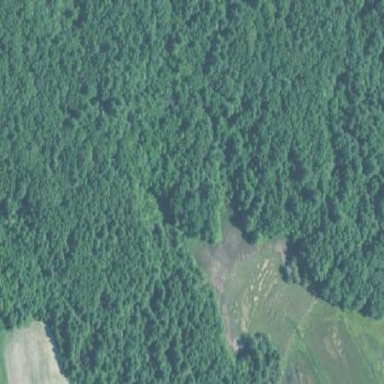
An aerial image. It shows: Mixed woodland area with various types of wood.